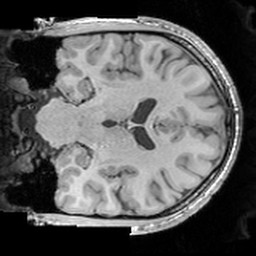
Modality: T1w
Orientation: coronal
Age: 34
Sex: male
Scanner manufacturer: siemens
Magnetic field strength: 3 T
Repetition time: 1.63 s
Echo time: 0.00311 s